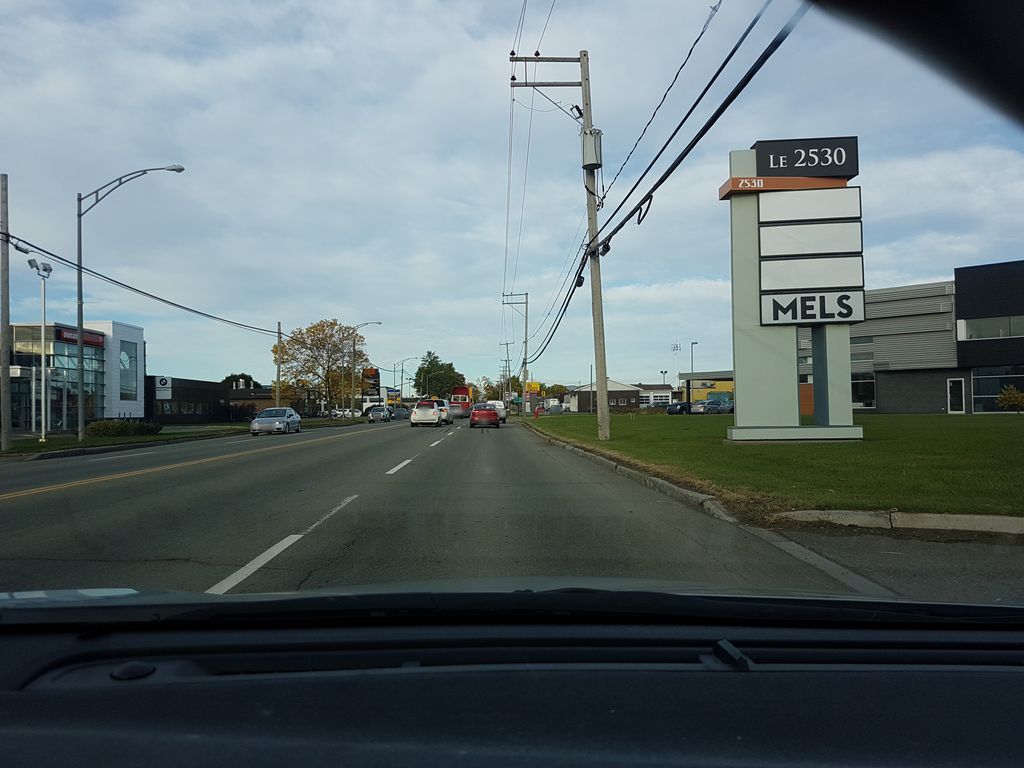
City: quebec_city